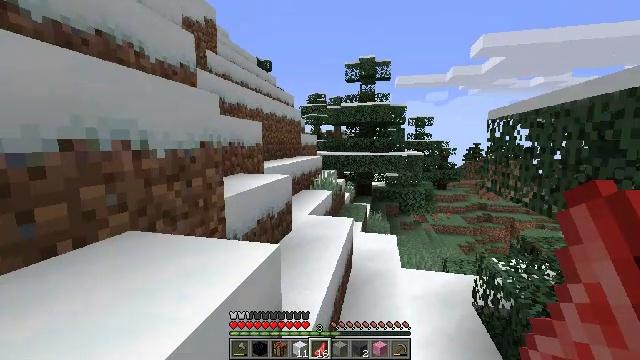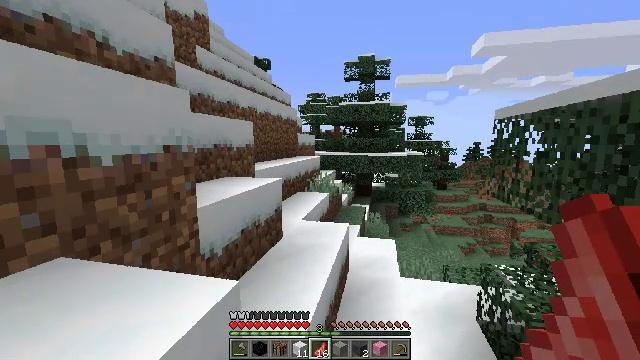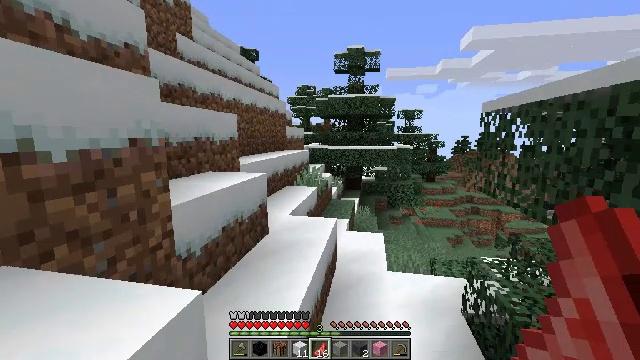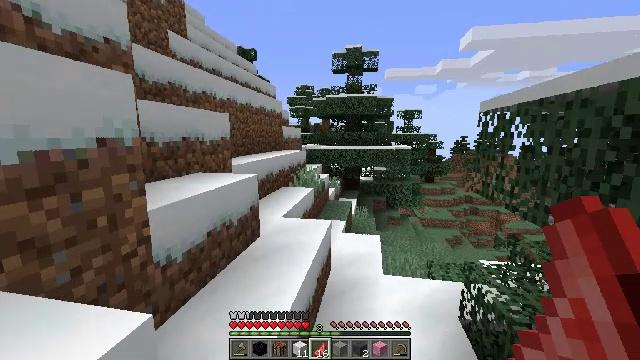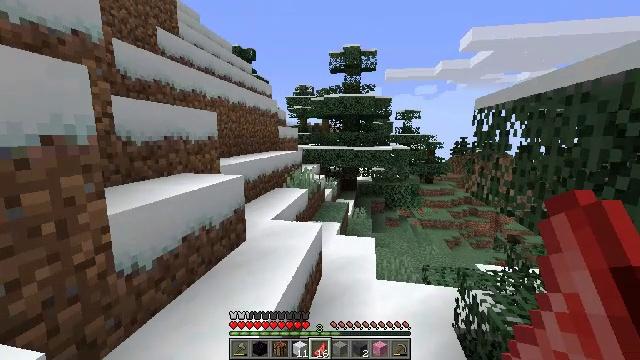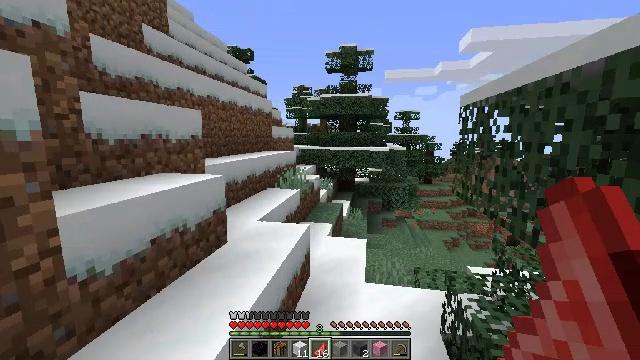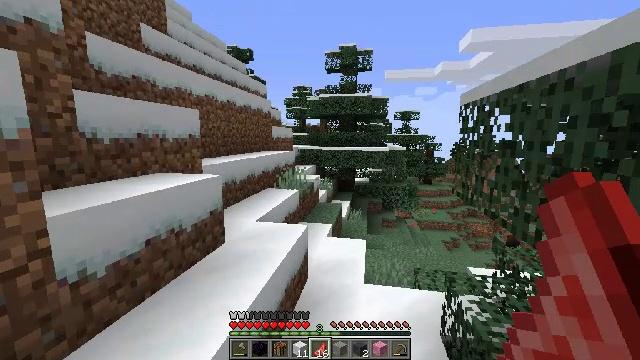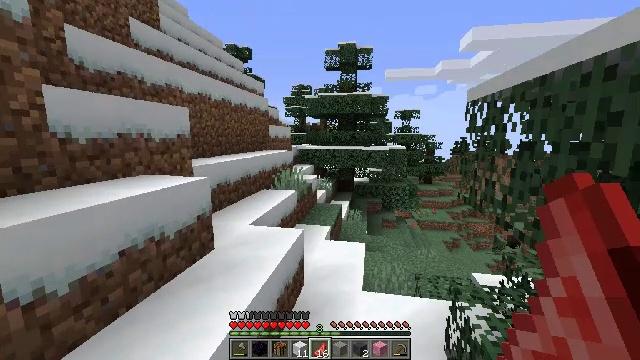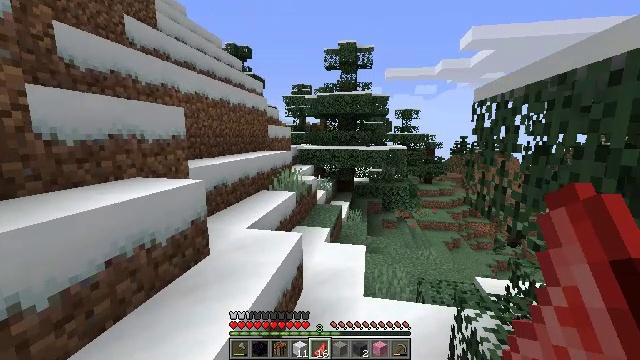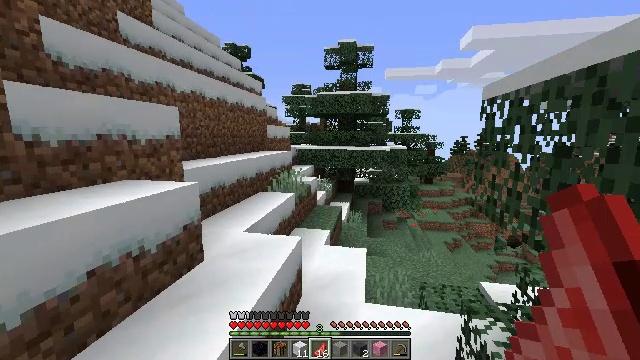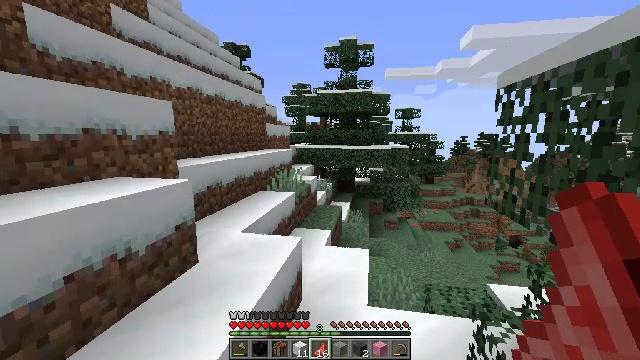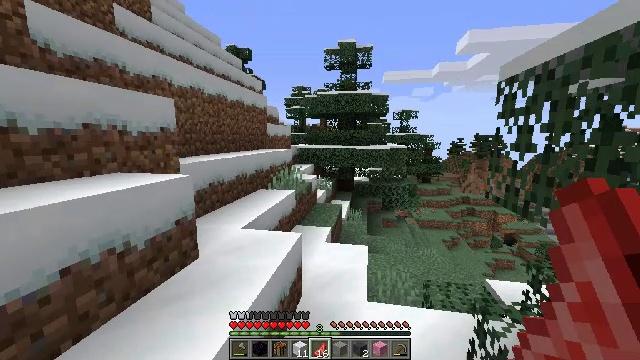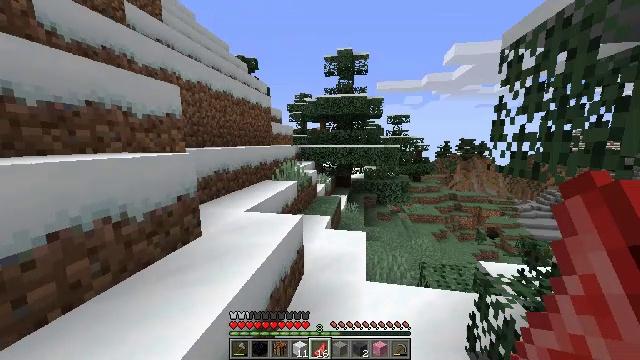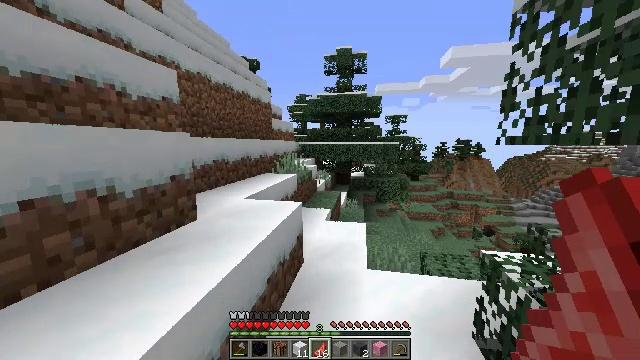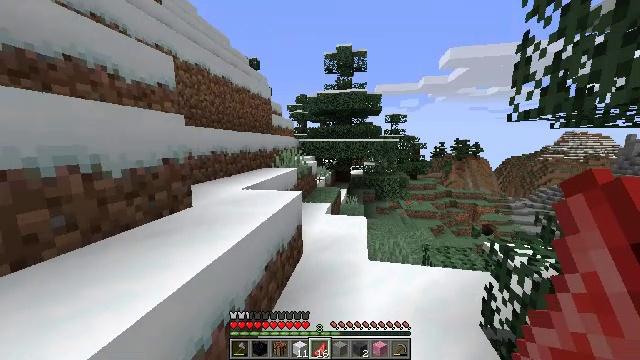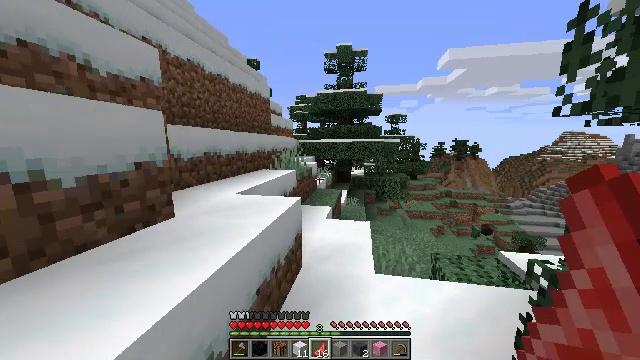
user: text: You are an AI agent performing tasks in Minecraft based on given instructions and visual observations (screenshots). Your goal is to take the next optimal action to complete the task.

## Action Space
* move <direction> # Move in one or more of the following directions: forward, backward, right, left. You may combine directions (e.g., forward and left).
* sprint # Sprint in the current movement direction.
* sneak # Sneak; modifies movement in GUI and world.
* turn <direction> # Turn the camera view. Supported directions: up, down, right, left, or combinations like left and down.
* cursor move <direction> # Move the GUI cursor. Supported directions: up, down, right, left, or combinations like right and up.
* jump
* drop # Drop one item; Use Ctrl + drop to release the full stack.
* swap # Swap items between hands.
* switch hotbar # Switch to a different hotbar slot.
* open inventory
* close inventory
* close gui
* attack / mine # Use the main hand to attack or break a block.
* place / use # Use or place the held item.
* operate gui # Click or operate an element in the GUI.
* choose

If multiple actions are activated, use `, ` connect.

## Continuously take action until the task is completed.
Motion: motion action
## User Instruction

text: Gather an orange bed for future use.
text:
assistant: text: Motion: move forward and move right
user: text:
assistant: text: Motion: move forward and move right, turn right and down
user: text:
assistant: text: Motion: move forward and move right
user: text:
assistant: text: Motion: move right
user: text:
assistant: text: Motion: no_op
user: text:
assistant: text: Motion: move forward
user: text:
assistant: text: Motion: move forward
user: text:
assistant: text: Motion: move forward
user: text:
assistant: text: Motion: no_op
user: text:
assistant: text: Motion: move forward
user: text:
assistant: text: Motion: move forward
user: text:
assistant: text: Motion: move forward
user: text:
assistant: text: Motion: move forward, jump
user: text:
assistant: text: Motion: move forward, jump
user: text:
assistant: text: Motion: move forward, jump
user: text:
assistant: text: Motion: move forward, jump
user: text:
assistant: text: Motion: move forward, jump
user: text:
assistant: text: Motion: move forward and move right, jump
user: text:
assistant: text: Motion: move forward and move right, jump
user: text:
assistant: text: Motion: move forward and move right, jump
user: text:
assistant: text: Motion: move forward and move right, jump
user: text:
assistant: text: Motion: move forward, turn left, jump
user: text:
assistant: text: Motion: move forward, turn left, jump
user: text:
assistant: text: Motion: move forward, turn left, jump
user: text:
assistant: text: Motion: move forward, turn left, jump
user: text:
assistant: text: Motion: move forward, jump
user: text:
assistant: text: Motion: move forward
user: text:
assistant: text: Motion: move forward
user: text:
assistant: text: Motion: move forward
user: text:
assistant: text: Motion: move forward